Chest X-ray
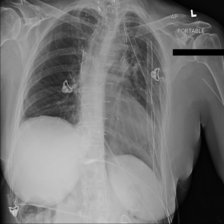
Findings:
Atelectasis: negative
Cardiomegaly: negative
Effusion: negative
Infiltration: negative
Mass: negative
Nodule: negative
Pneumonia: negative
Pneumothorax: negative
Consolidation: negative
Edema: negative
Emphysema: negative
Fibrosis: negative
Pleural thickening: negative
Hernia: negative